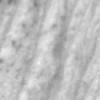
Label: no_change